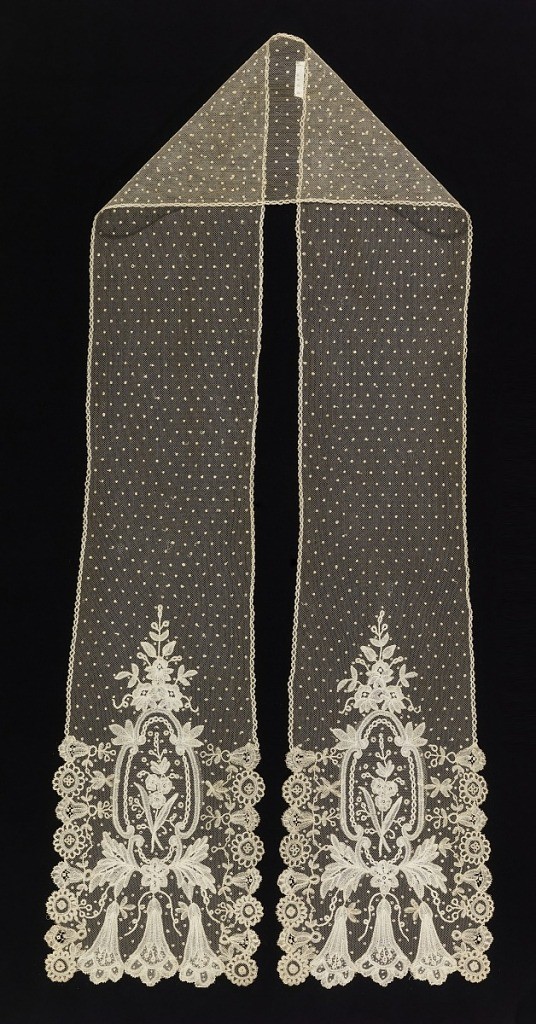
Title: Double cap streamer
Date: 19th century
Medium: linen Technique: bobbin lace on machine made net
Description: Double cap streamer of bobbin lace on machine net. At either end large-scale floral pattern and cartouche. Rest of net dotted with small dots.